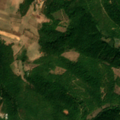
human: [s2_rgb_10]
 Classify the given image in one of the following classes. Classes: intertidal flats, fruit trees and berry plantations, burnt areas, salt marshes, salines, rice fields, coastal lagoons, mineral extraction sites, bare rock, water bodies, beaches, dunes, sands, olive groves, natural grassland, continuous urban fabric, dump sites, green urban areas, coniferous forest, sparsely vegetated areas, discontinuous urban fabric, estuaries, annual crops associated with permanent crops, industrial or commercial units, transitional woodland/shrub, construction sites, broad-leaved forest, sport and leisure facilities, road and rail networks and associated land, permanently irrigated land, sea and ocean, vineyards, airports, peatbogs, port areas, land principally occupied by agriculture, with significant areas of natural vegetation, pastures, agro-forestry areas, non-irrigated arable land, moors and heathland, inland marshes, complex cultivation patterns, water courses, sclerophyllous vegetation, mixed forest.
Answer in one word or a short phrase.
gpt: complex cultivation patterns, land principally occupied by agriculture, with significant areas of natural vegetation, broad-leaved forest